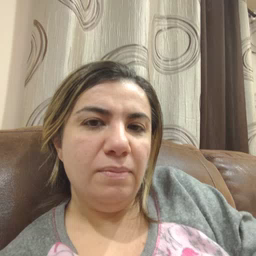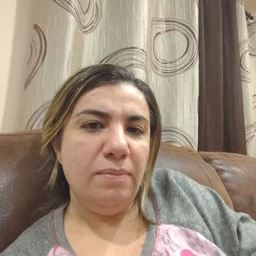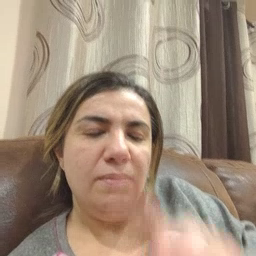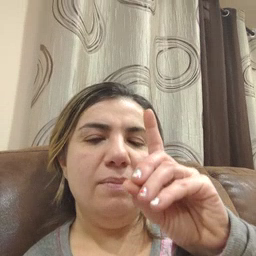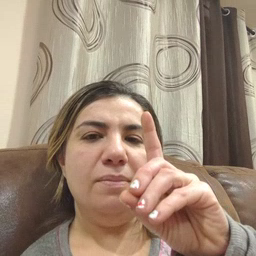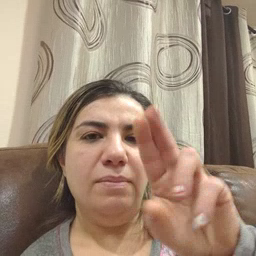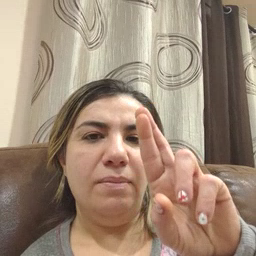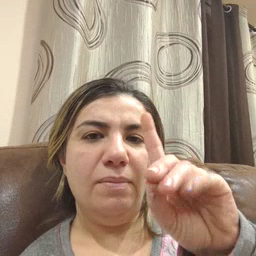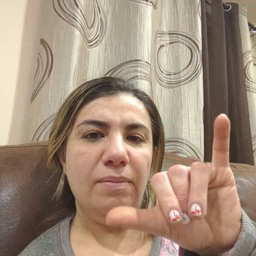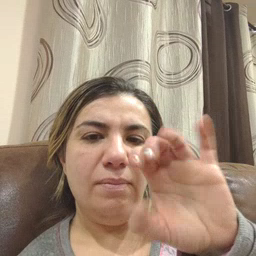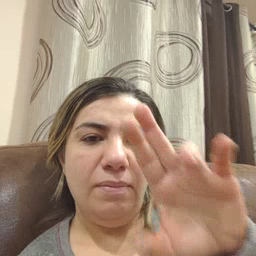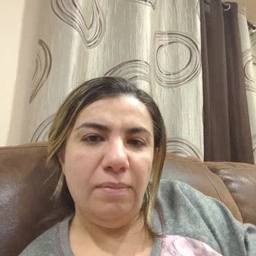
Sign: dryer